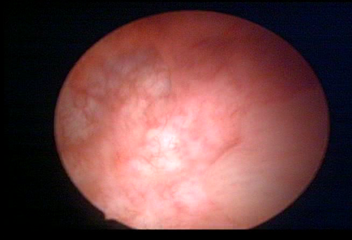
Modality: WLC
Class: Normal mucosa
Bladder cancer association: No